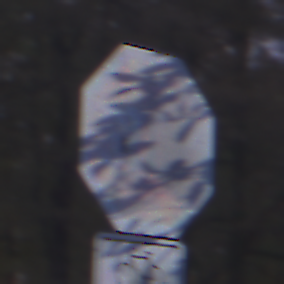
Verkehrszeichen: Stop
Zusatzzeichen unten: RichtungsangabeDurchPfeile9
Umgebung: Outdoor, Suburban
Tageszeit: Night
Wetter: PartlyCloudy
Licht: Artificial
Jahreszeit: NotSpecified
Kontrast: LowContrast